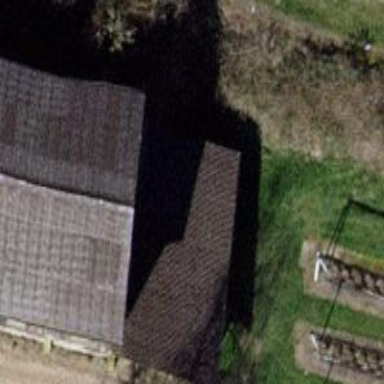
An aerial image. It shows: View of roof of building.